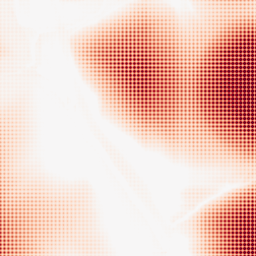
Category: morphological
Decomposition family: rolling_ball
Decomposition parameters: radius: 100
Upsampling method: sinc_blackman
Upsampling parameters: scale: 4
kernel_size: 4
Upsampling scale: 4